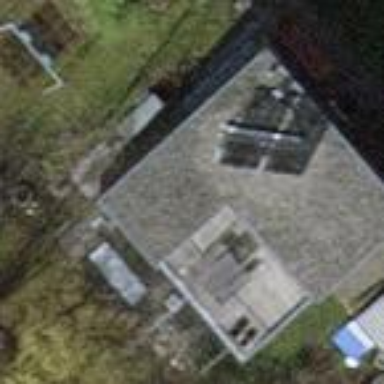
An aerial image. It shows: Detached building.